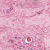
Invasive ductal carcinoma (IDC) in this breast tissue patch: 0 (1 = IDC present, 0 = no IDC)